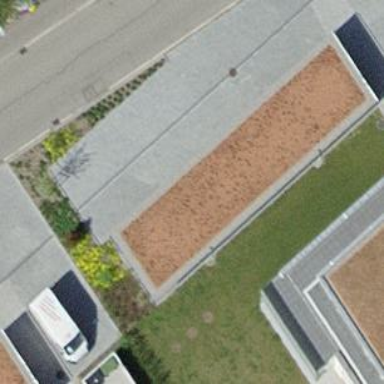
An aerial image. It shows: Carport with flat roof covered in plants. It is primarily used for parking.